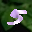
Label: 5